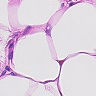
Metastatic tissue present: no